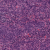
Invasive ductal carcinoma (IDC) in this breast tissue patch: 1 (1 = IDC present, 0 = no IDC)